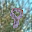
Label: 8